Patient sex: M
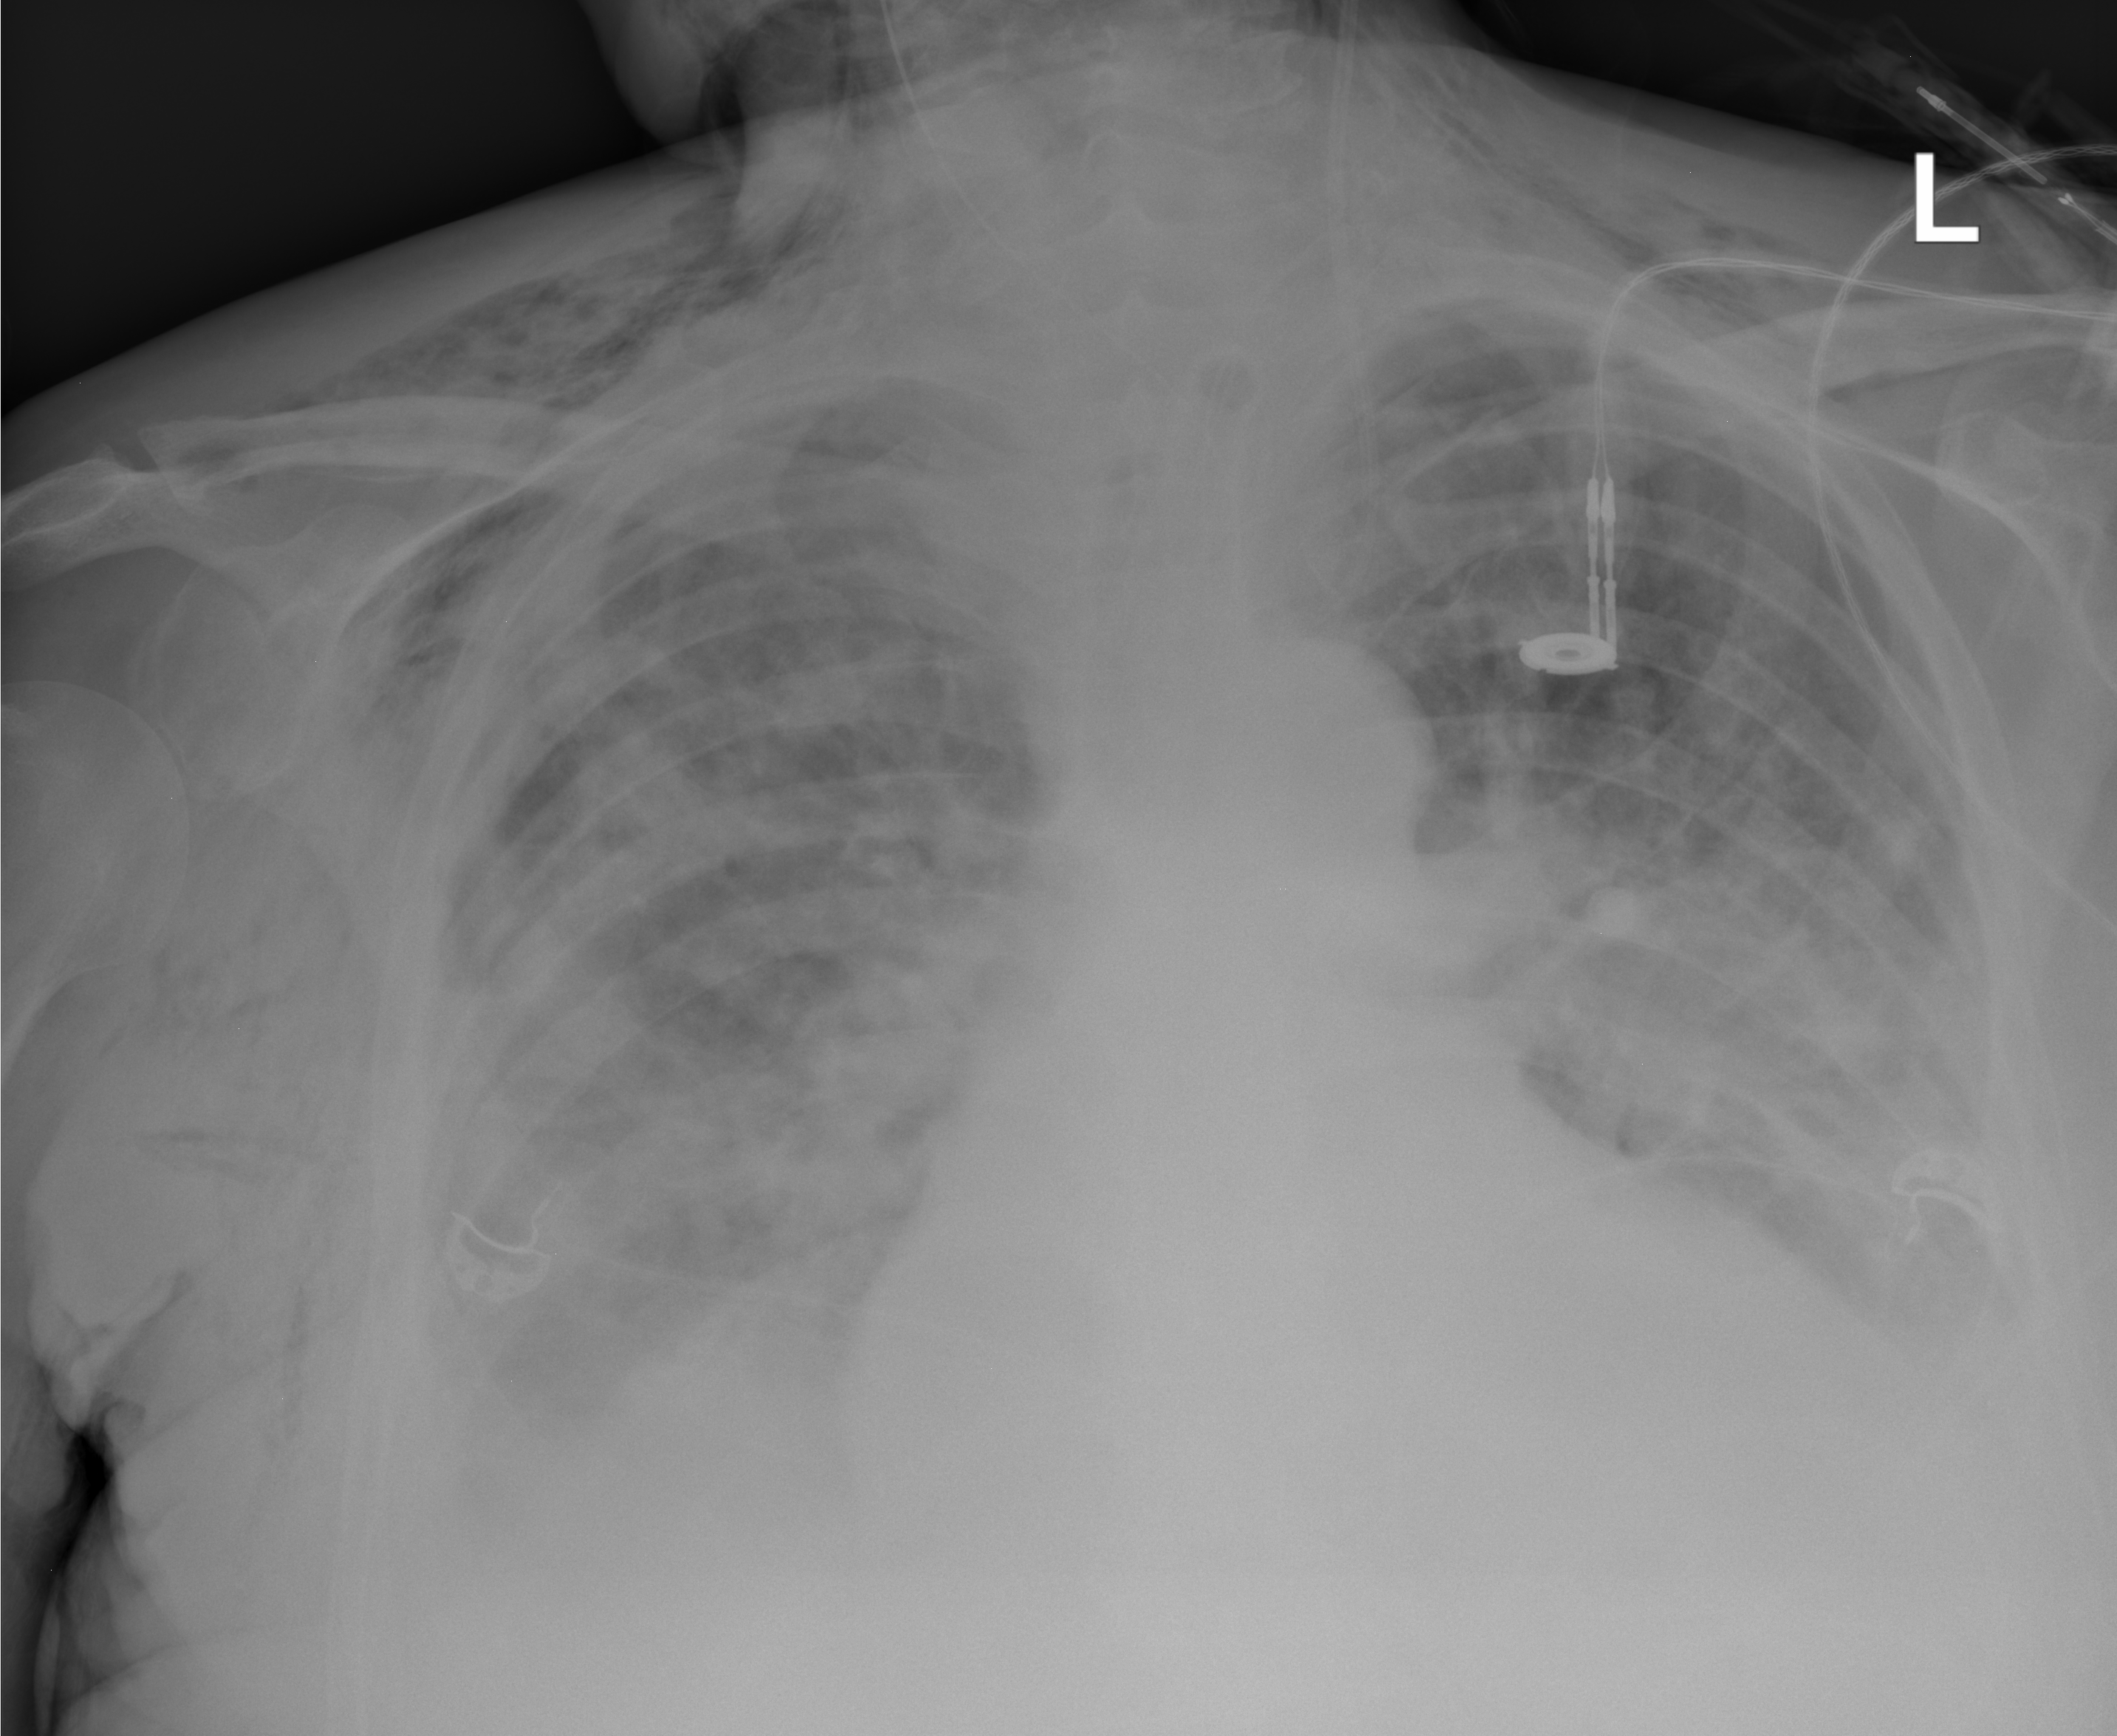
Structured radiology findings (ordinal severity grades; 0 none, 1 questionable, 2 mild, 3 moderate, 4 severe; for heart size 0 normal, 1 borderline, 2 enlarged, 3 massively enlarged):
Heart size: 2
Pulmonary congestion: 2
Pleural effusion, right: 3
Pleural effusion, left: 3
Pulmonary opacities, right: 2
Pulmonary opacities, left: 3
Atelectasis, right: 3
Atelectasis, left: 3